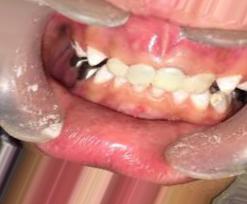
Condition: Caries